Question: I want to show a label with specific data when a value is selected like in the demo-Image of what I want:

so I paste this code (found in the source of the exemple):
'''
protected RectF mOnValueSelectedRectF = new RectF();
@Override
public void onValueSelected(Entry e, Highlight h) {
if (e == null)
return;
RectF bounds = mOnValueSelectedRectF;
mChart.getBarBounds((BarEntry) e, bounds);
MPPointF position = mChart.getPosition(e, AxisDependency.LEFT);
Log.i("bounds", bounds.toString());
Log.i("position", position.toString());
Log.i("x-index",
"low: " + mChart.getLowestVisibleX() + ", high: "
+ mChart.getHighestVisibleX());
MPPointF.recycleInstance(position);
}
'''
but it doesn't work, the log are displayed but nothing happen on the screen.
What I have forget or miss
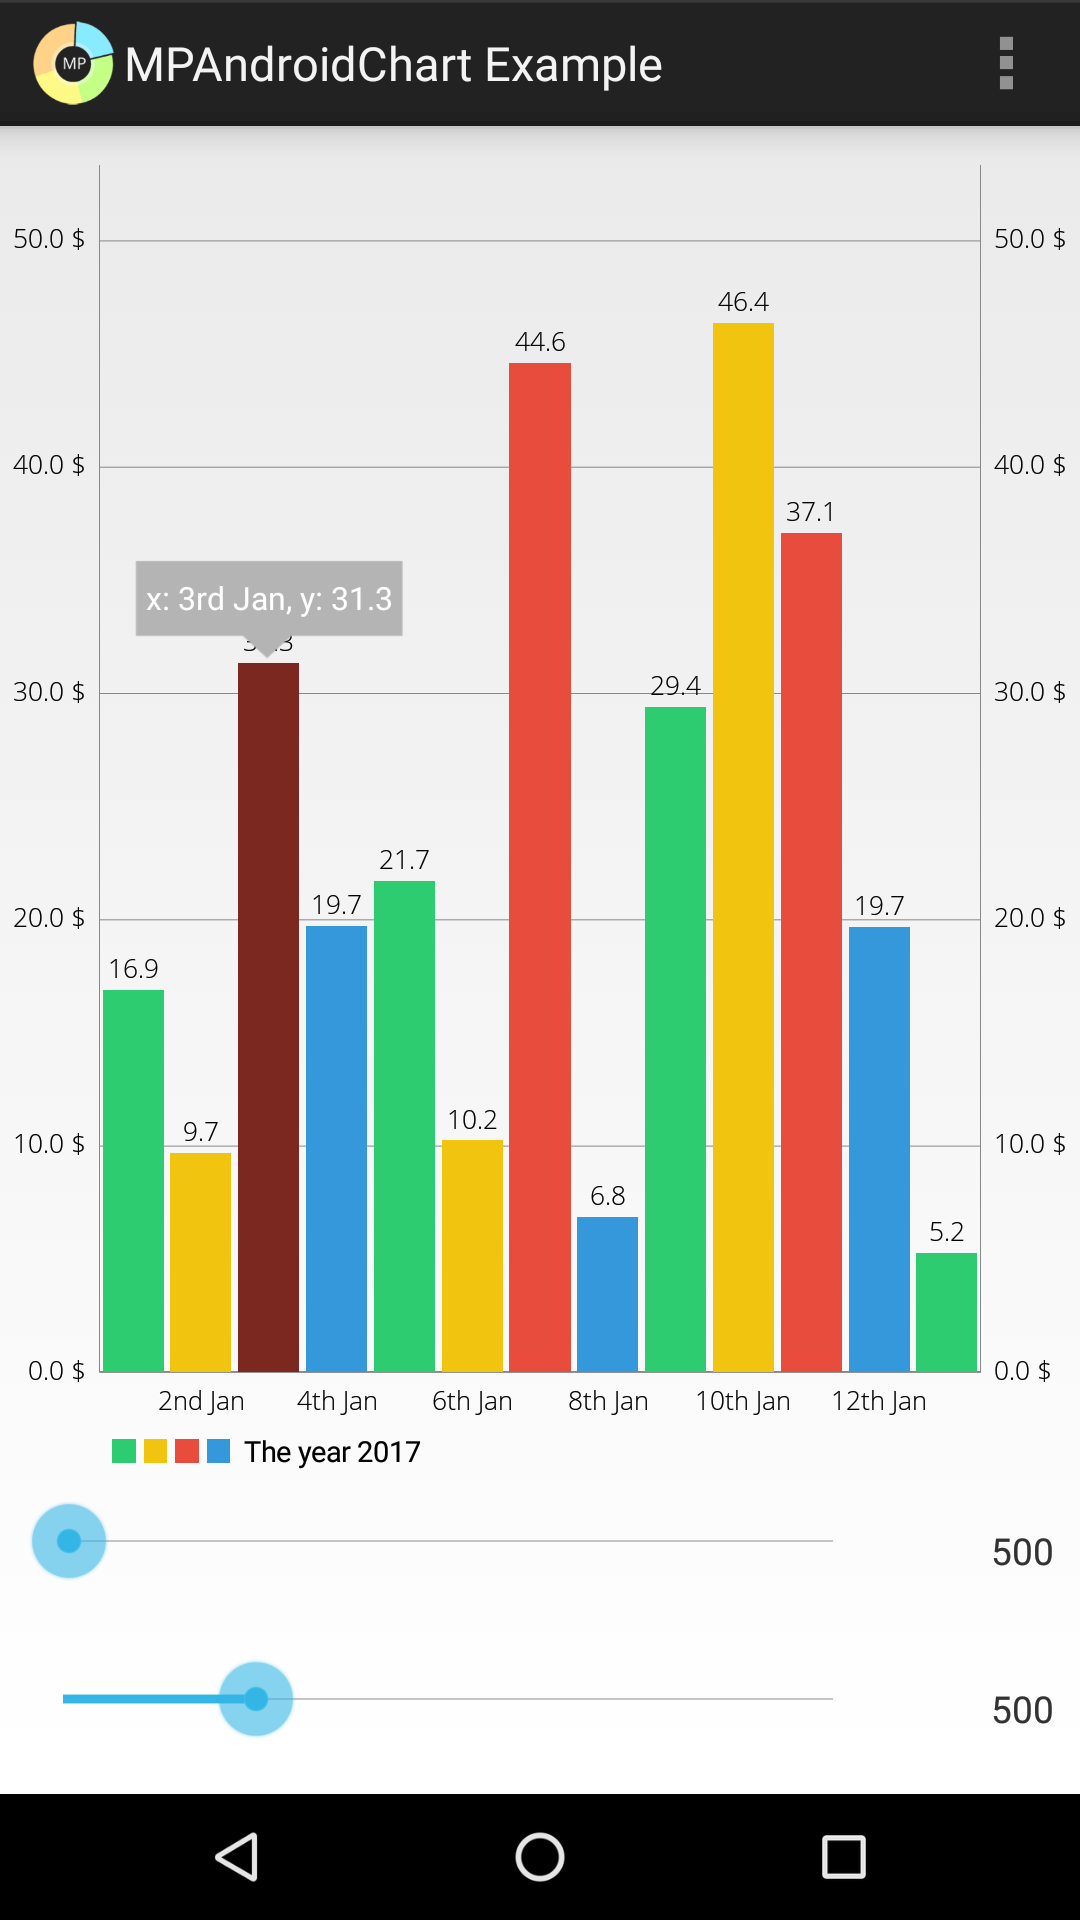
Answer: To display a marker with something inside when a value is selected we have to use a MarkerView and not the valueSelected listener.
All the necessary doc for create yours is here :
<URL>